九年级 · 画法几何学
如图, 学校的实验楼对面是一幢教学楼, 小敏在实验楼的窗口 C 测得教学楼顶部 D 的仰角为 $18^{\circ}$,教学楼底部 $B$ 的俯角为 $20^{\circ}$, 量得实验楼与教学楼之间的距离 $A B=30 \mathrm{~m}$.

(1) 求 $\angle \mathrm{BCD}$ 的度数.

(2) 求教学楼的高 BD. （结果精确到 $0.1 \mathrm{~m}$, 参考数据: $\tan 20^{\circ} \approx 0.36, \tan 18^{\circ} \approx 0.32$ )

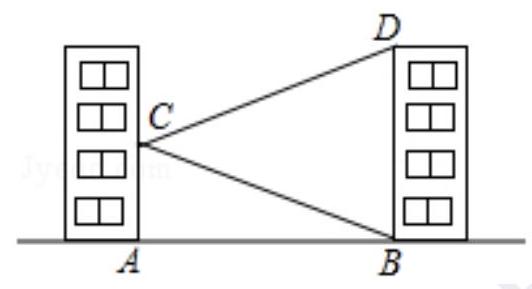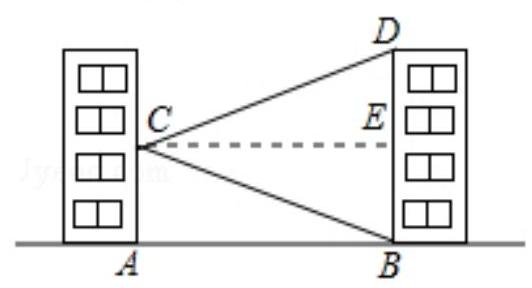
答案: (1) $38^{\circ} ;$ (2) $20.4 \mathrm{~m}$.

【解析】(1) 过点 $\mathrm{C}$ 作 $\mathrm{CE} \perp \mathrm{BD}$, 则有 $\angle \mathrm{DCE}=18^{\circ}, \angle \mathrm{BCE}=20^{\circ}, \therefore \angle \mathrm{BCD}=\angle \mathrm{DCE}+\angle \mathrm{BCE}=18^{\circ}+20^{\circ}=38^{\circ}$; (2) 由题意得: $\mathrm{CE}=\mathrm{AB}=30 \mathrm{~m}$, 在 Rt $\triangle \mathrm{CBE}$ 中, $\mathrm{BE}=\mathrm{CE} \cdot \tan 20^{\circ} \approx 10.80 \mathrm{~m}$, 在 Rt $\triangle \mathrm{CDE}$ 中, $\mathrm{DE}=\mathrm{CD} \cdot \tan 18^{\circ} \approx 9.60 \mathrm{~m}, \therefore$ 教学楼的高 $\mathrm{BD}=\mathrm{BE}+\mathrm{DE}=10.80+9.60 \approx 20.4 \mathrm{~m}$, 则教学楼的高约为 $20.4 \mathrm{~m}$.